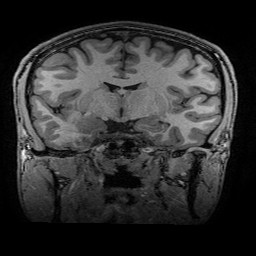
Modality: T1w
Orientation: sagittal
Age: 23
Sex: male
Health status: healthy
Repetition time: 2.53 s
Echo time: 0.0034 s